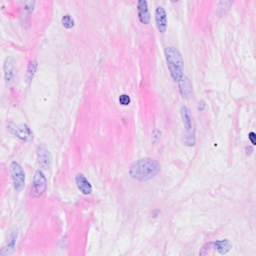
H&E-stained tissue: Breast